Question: Does anyone know if it's possible to remove the topbar from a UITableView in code? So in this case, remove the "Books" bar?

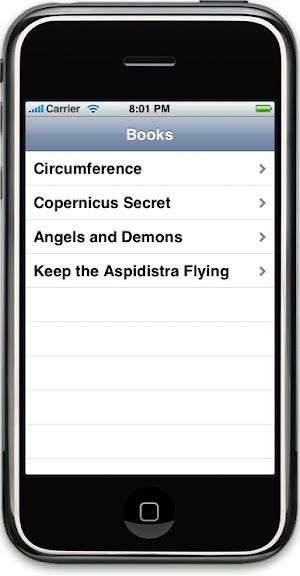
Answer: '''
[[self navigationController] setNavigationBarHidden:YES];
'''